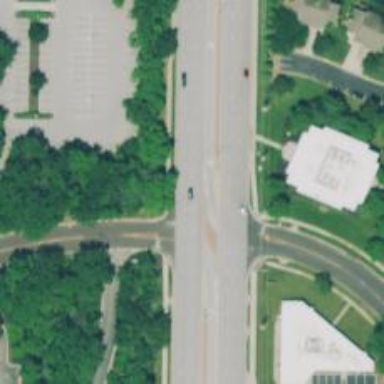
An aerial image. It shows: Dash road marking.